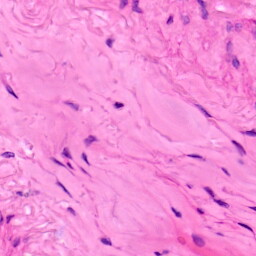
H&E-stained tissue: Lung